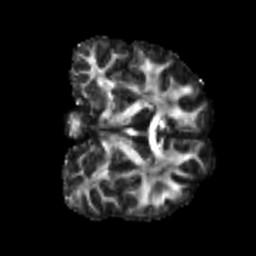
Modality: FA
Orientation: coronal
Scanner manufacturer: siemens
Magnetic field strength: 3 T
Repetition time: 4 s
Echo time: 0.0594 s